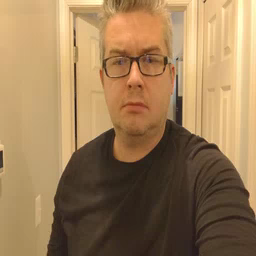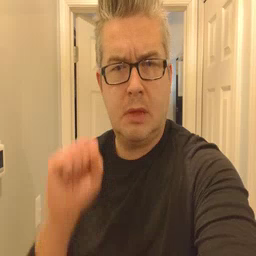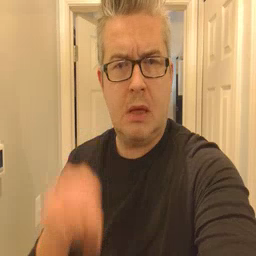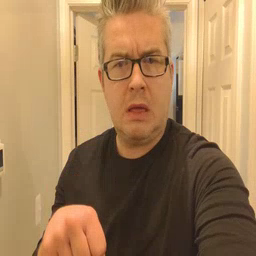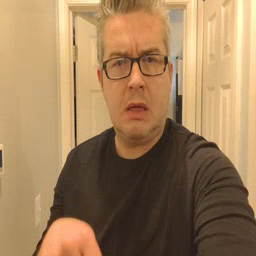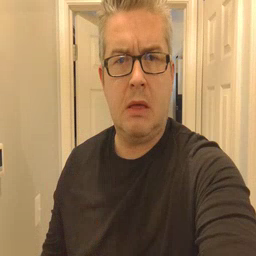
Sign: can